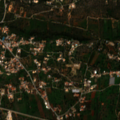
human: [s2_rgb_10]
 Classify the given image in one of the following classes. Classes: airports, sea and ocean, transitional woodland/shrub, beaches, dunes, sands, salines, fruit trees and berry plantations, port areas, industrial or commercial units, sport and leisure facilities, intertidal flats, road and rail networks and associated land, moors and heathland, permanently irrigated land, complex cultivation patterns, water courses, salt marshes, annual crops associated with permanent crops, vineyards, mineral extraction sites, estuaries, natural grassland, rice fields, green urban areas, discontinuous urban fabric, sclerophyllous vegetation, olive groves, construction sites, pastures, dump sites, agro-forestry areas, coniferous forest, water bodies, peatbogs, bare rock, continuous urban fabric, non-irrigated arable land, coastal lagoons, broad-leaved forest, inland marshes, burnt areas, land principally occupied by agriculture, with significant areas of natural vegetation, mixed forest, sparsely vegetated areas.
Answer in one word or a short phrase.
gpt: discontinuous urban fabric, annual crops associated with permanent crops, complex cultivation patterns, land principally occupied by agriculture, with significant areas of natural vegetation